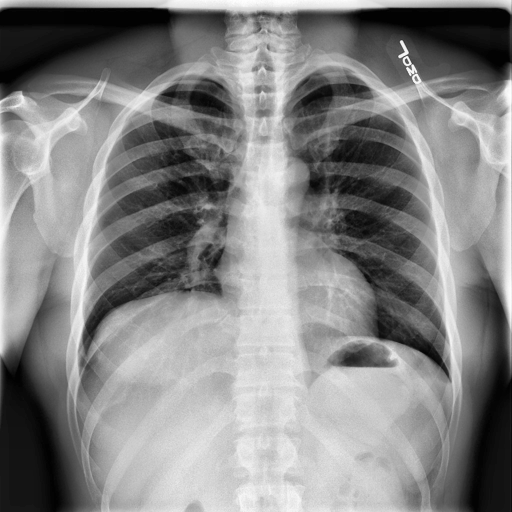
Finding: NORMAL